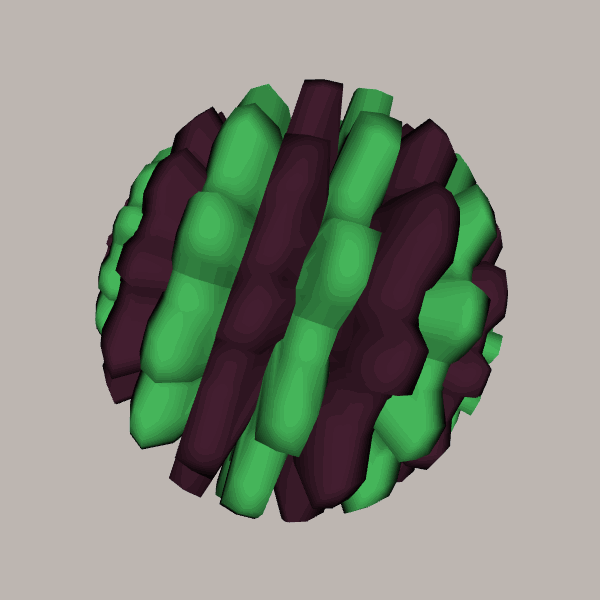
Background: light